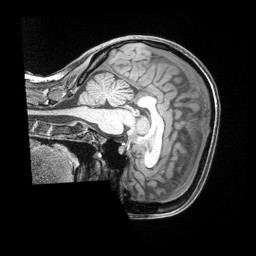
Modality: T1w
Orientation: sagittal
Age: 40
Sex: female
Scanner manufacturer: siemens
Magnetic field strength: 3 T
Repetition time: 2 s
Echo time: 0.00211 s